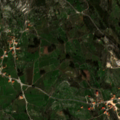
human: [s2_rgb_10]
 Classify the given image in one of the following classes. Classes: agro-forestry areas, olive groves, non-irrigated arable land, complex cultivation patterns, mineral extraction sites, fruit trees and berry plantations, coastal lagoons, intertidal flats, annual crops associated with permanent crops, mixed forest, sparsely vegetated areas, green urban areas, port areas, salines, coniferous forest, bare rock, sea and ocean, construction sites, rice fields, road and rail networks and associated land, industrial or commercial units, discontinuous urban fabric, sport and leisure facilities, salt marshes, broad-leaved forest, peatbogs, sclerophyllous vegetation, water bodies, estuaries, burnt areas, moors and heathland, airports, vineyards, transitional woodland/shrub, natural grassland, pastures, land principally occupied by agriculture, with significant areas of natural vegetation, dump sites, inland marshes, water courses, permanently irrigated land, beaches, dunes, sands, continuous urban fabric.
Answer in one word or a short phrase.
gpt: discontinuous urban fabric, olive groves, annual crops associated with permanent crops, complex cultivation patterns, land principally occupied by agriculture, with significant areas of natural vegetation